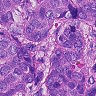
Metastatic tissue present: yes